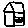
Label: house